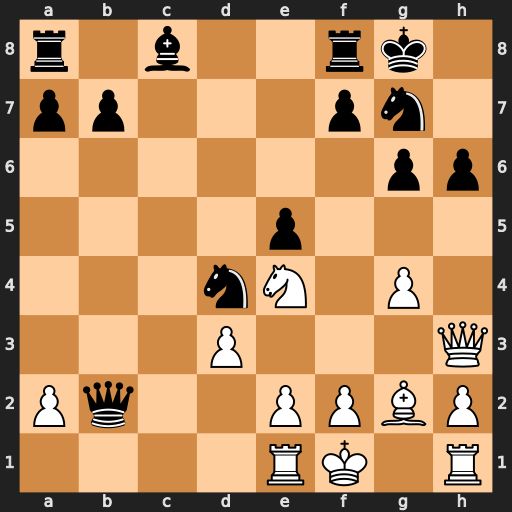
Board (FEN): r1b2rk1/pp3pn1/6pp/4p3/3nN1P1/3P3Q/Pq2PPBP/4RK1R
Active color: w
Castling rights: -
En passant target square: -
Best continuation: Nf6+ Kh8 Qxh6#